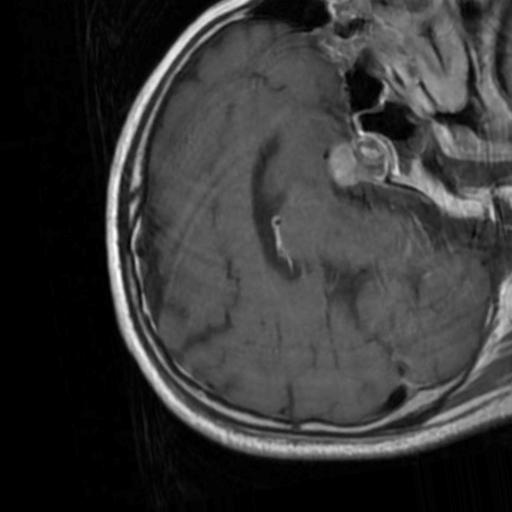
Label: brain_tumor